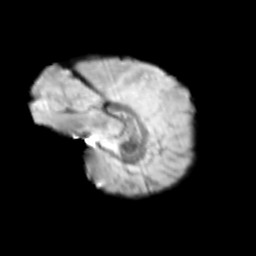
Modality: T2w
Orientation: sagittal
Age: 9
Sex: female
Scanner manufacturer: siemens
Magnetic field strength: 3 T
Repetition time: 3.8 s
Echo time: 0.07 s